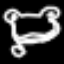
Label: frog